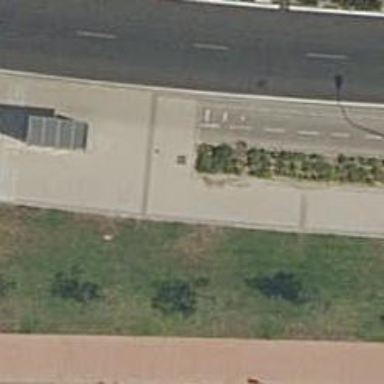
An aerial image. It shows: Kerb serving as barrier.